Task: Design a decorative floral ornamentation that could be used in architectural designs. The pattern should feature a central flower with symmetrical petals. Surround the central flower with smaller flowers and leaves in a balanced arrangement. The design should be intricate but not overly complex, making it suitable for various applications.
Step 1190:
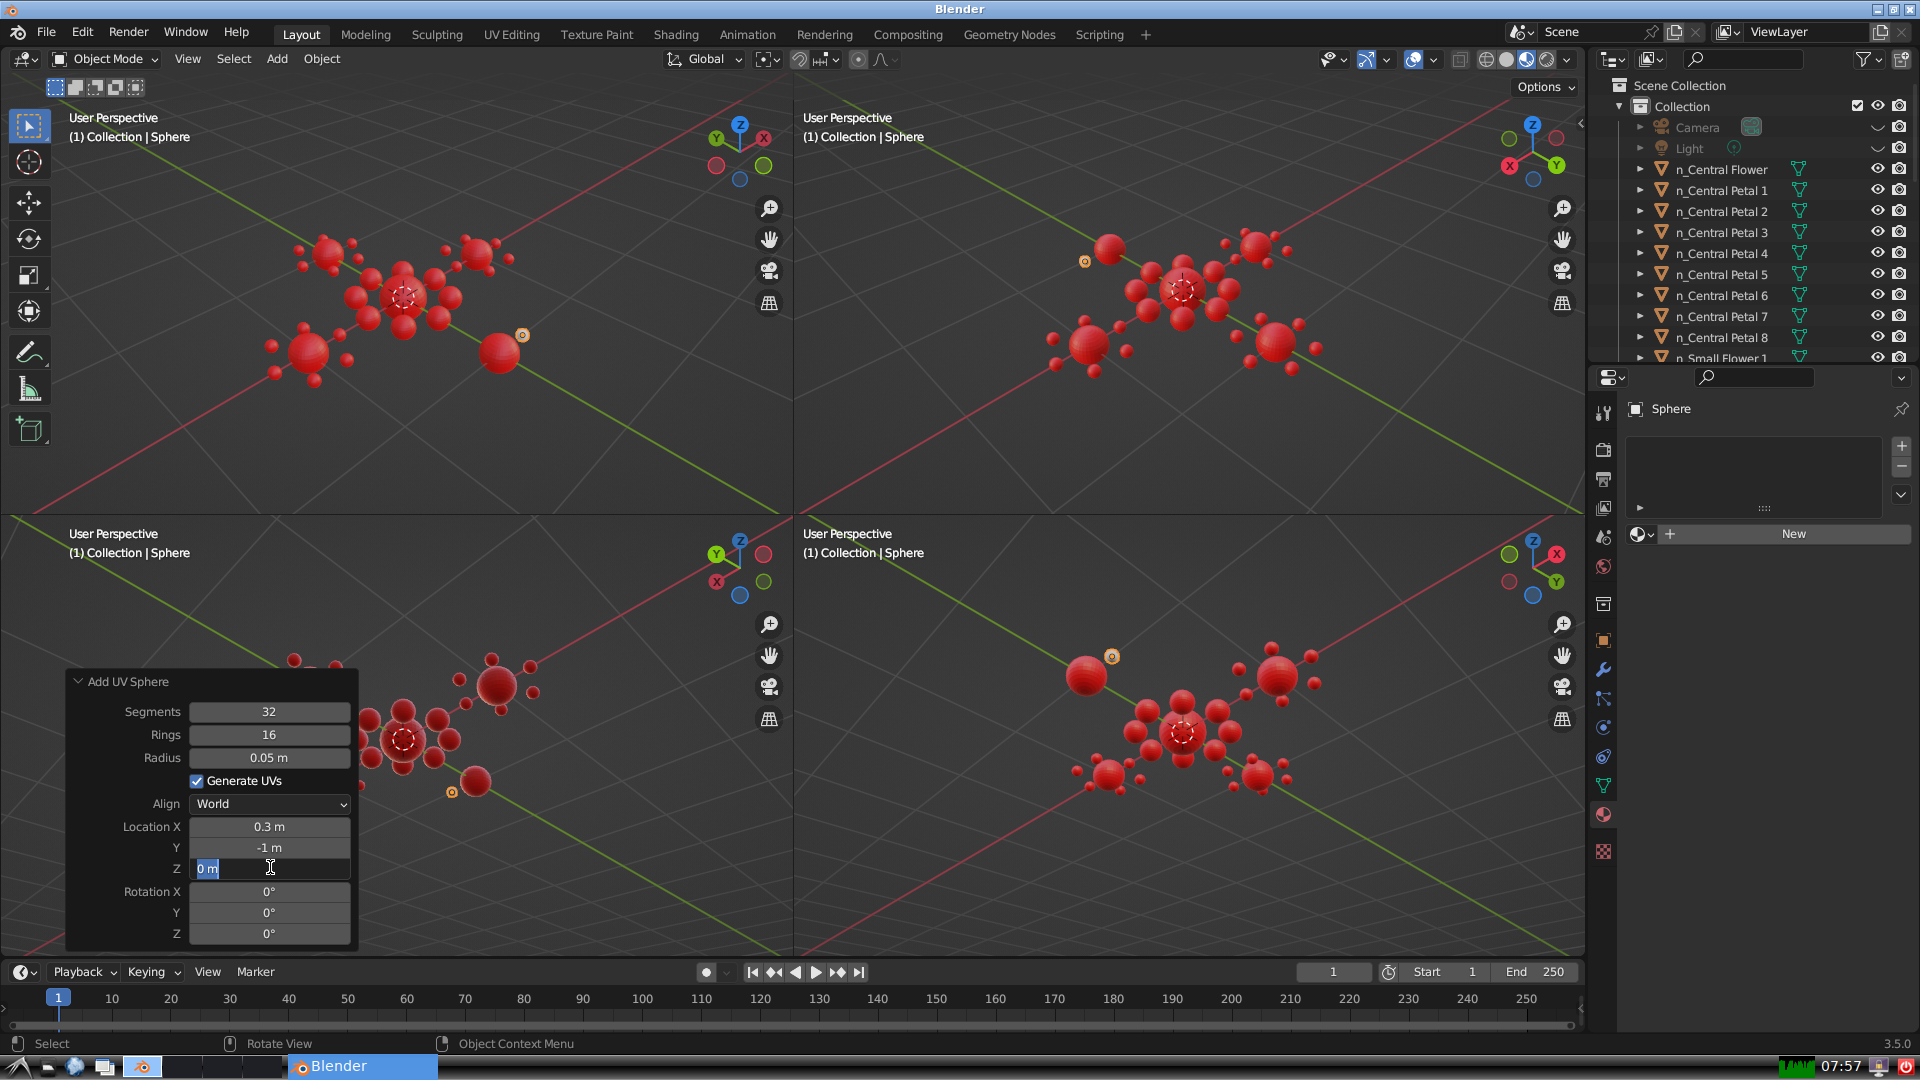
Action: input_text: 0.0